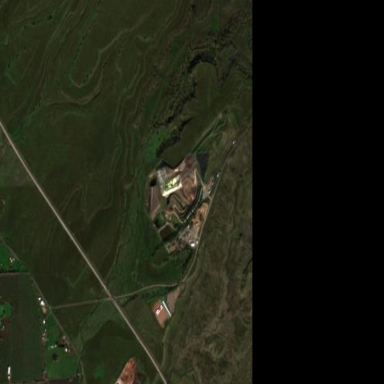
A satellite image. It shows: Recycling center.